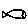
Label: fish